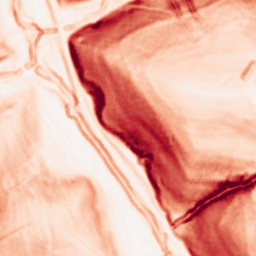
Category: morphological
Decomposition family: morphological_gradient
Decomposition parameters: size: 3
shape: disk
Upsampling method: bilinear
Upsampling parameters: scale: 2
Upsampling scale: 2